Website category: movie
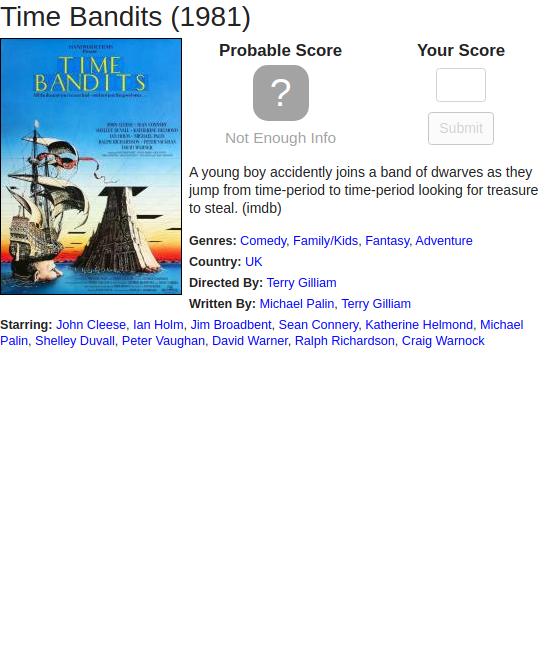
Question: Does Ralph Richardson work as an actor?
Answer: yes

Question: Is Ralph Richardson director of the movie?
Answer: no

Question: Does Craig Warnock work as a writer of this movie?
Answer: no

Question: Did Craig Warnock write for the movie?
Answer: no

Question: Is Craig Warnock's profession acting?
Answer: yes

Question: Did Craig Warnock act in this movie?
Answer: yes

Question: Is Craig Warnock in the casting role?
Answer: yes

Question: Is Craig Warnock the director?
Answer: no

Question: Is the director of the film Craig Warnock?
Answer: no

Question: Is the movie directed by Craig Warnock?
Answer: no